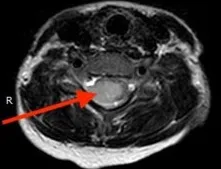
Perioperative magnetic resonance imaging. After administration of contrast medium, the lesion was heterogeneously enhanced (C).
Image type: radiology (mri)